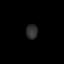
Tissue: lung
Cell type: Myeloid cells
Senescence score: 0.628
Nuclear area (px): 165
Mean DAPI intensity: 47.139